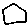
Label: hexagon